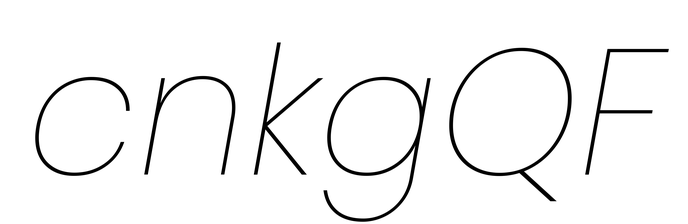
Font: Poppins-ThinItalic